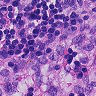
Metastatic tissue present: no